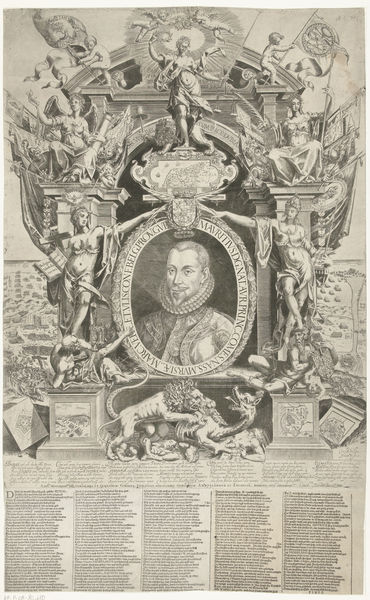
Titel: Allegorisch portret van Maurits na de overwinning bij de slag bij Nieuwpoort
Künstler: Cornelis Dircksz. Boissens
Standort: Amsterdam
Institution: Rijksmuseum
Schlagwörter: mann, frauen, nase, pfeiler, alt, kragen, rahmen, sockel, bild, bildnis, fünf, figur, oval, engel, schrift, fahne, giebel, spalten, kartusche, inschrift, druck, text, wappen, schein, posaunen, zeilen, lyra, putten, schift